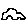
Label: car